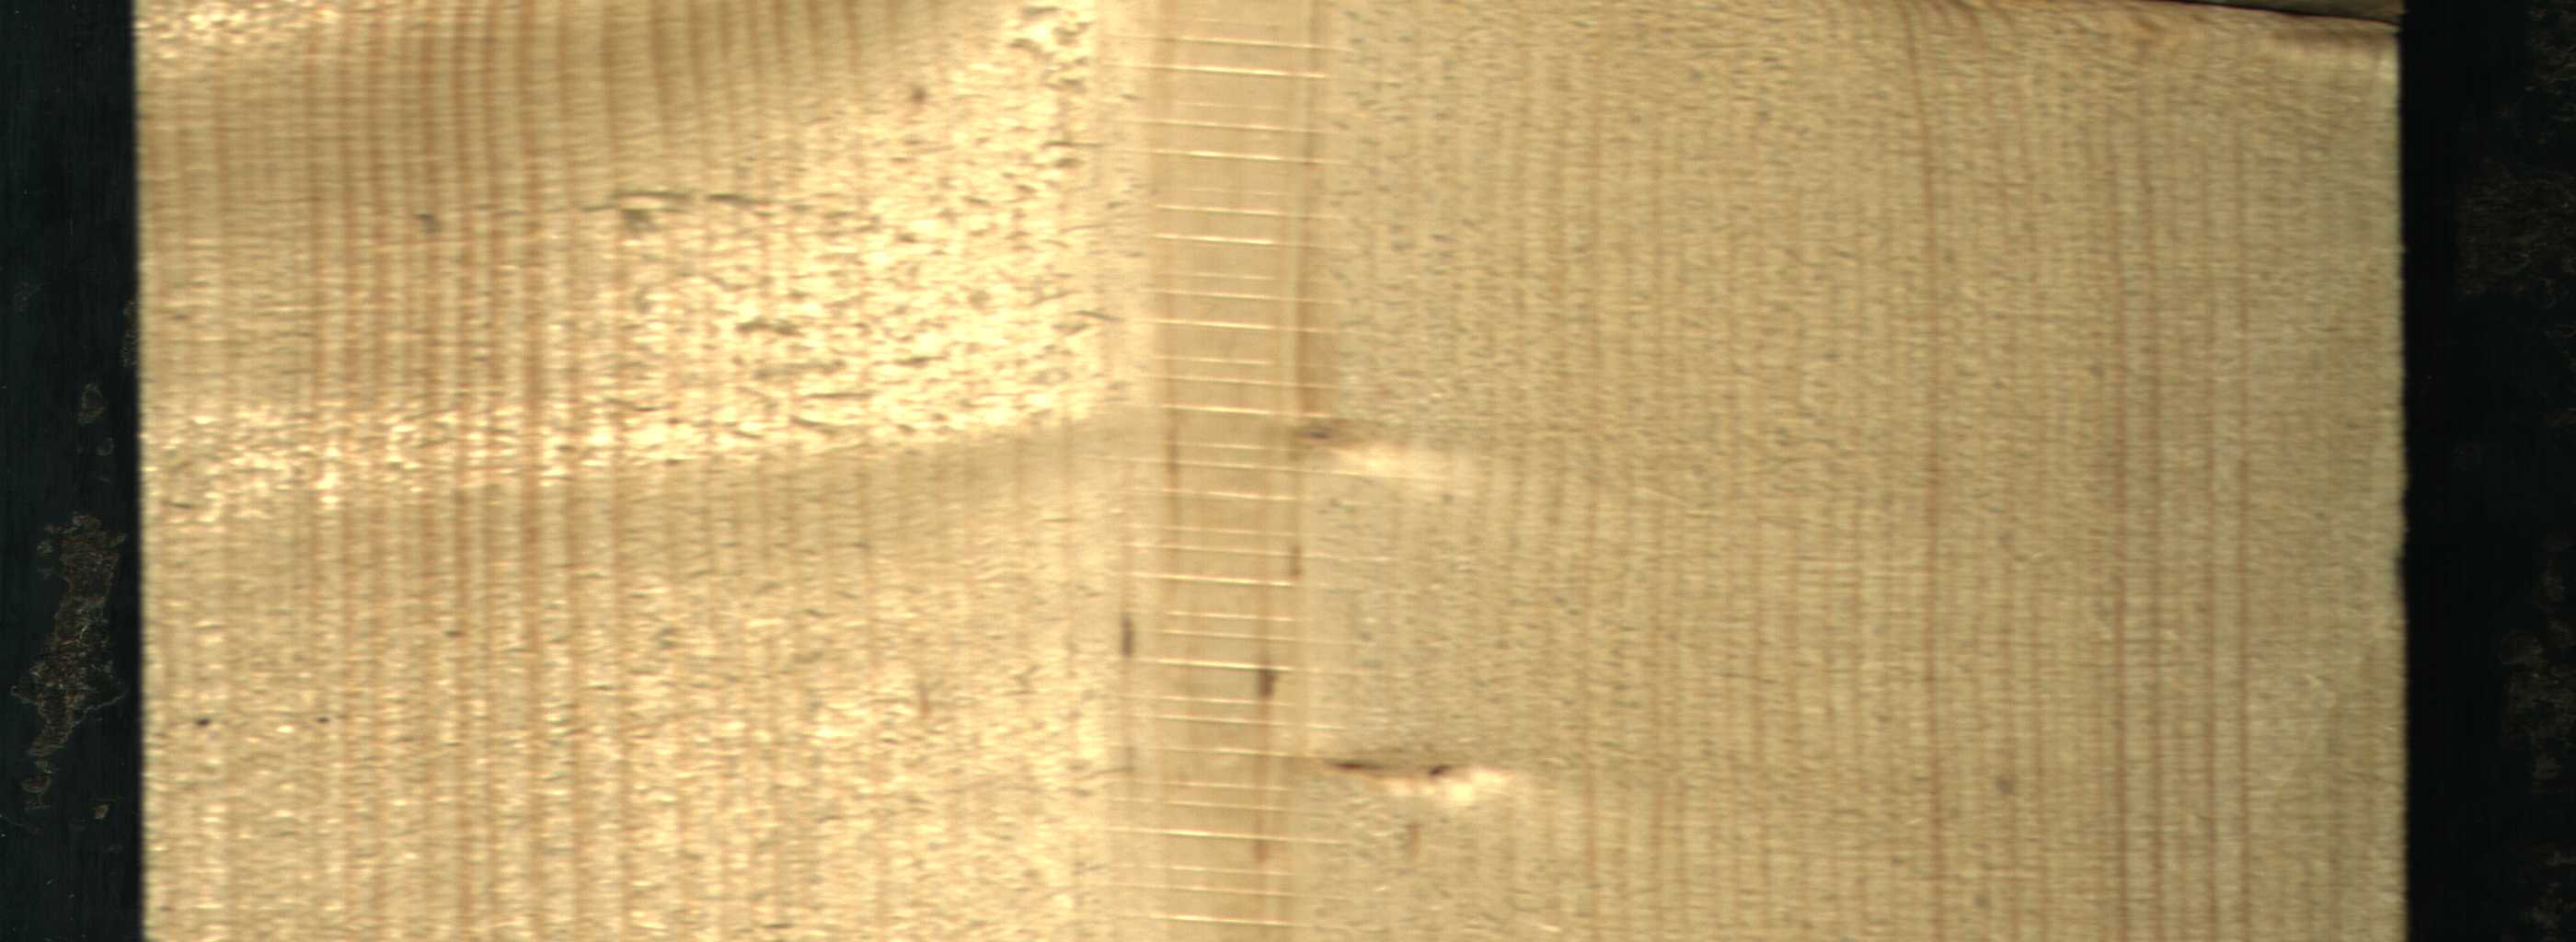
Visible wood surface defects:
Dead_Knot